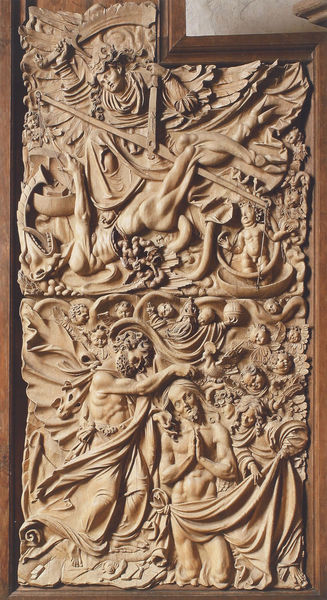
Titel: Hochaltar der Filialkirche St. Michael in Niederrotweil am Kaiserstuhl
Künstler: H. L. Meister
Standort: Niederrotweil am Kaiserstuhl, Filialkirche St. Michael (EU - D - BW)
Schlagwörter: gott, haut, kopf, mann, nackt, umhang, wasser, gelb, menschen, braun, frau, holz, köpfe, nacht, schwarz, szene, tuch, beige, gericht, bibel, falten, johannes, rahmen, stein, taube, täufer, hände, wind, haare, tücher, krone, engel, putto, ranken, relief, ziehen, detail, muskeln, fallen, waage, wage, kreuz, rechteck, schwert, säbel, helm, beten, gebet, allegorie, altar, schnitzerei, christus, jesus, teufel, toga, heben, knieend, fall, heiliger, heilige, töten, heilig, putten, taufe, betend, erzengel, putti, szenen, quadrat, satan, drache, michael, elfenbein, bräunlich, monster, relif, johannes der täufer, jordan, taufe christi, christ, ratte, heiliger geist, ungeheur, bible, darm, reliev, wandtafel, rate, engelsturz, relieve